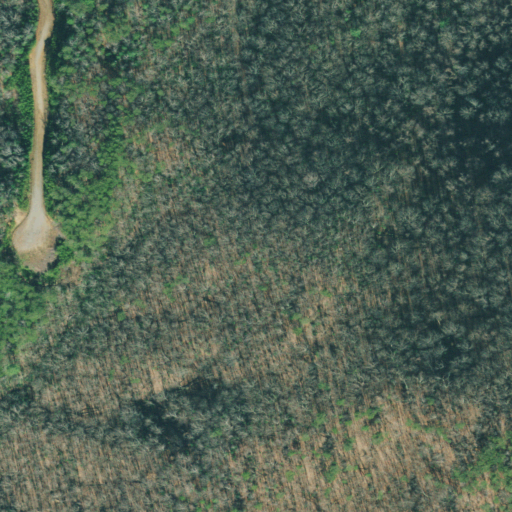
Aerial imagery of ridge(s) in Georgia named Long Ridge containing deciduous forest, mixed forest, open development, and evergreen forest